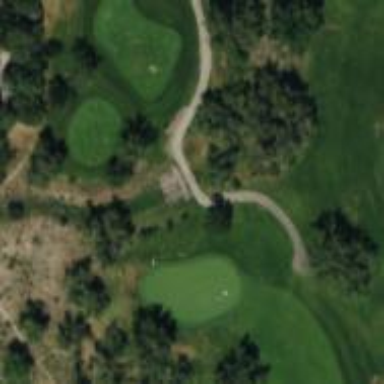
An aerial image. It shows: Well-maintained track that is suitable for golf cartpath.